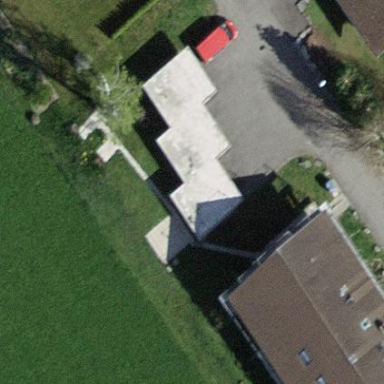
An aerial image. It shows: View of roof of building.